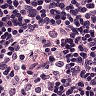
Metastatic tissue present: no